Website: bh-photo
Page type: customer-info-address
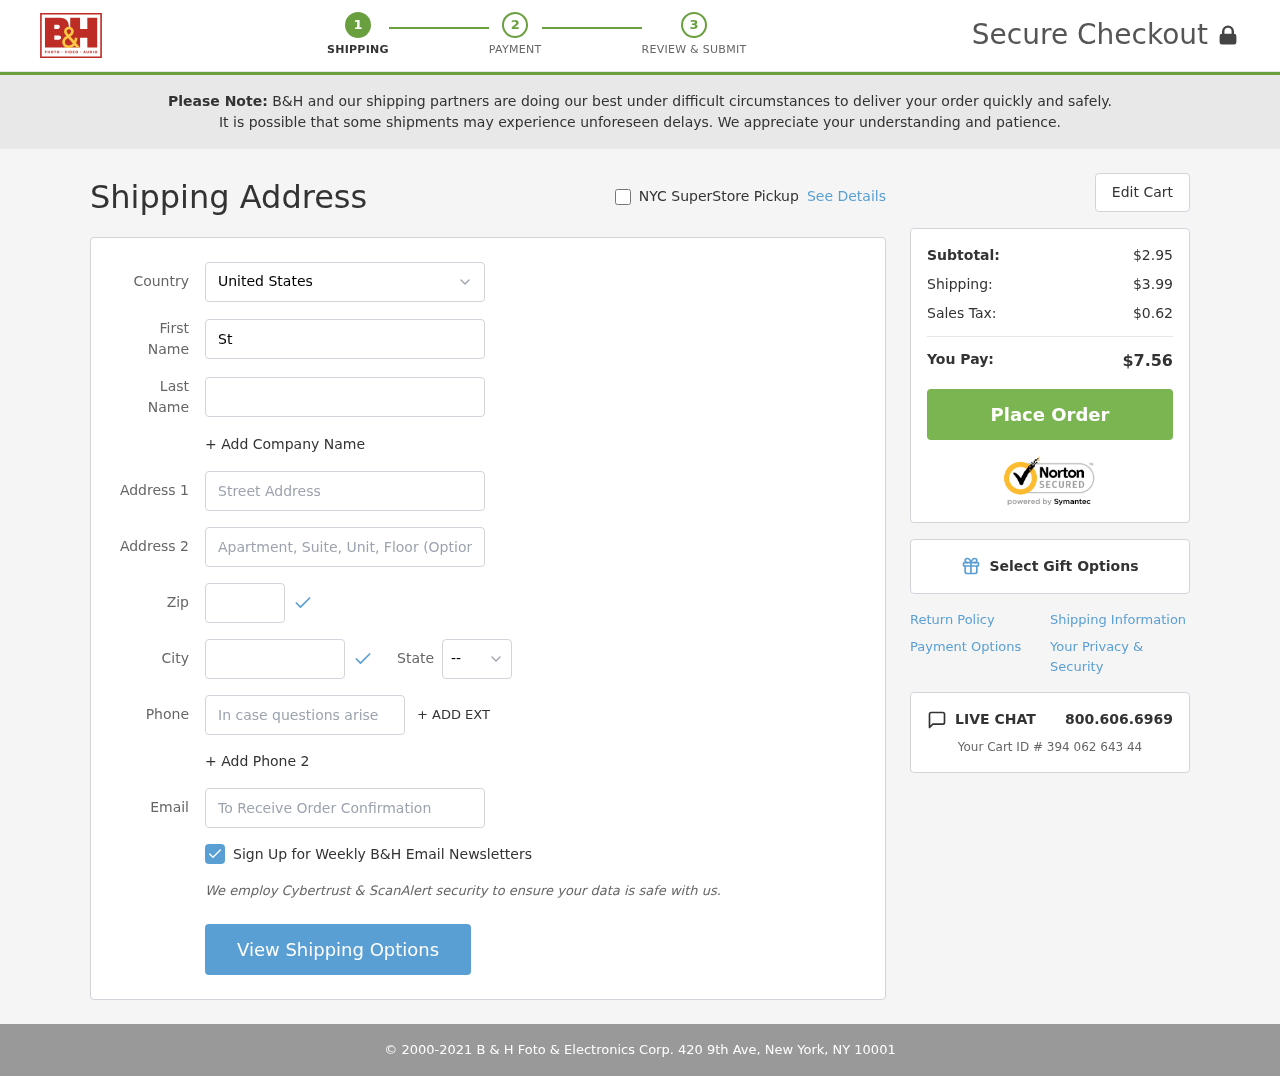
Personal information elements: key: PII_CITY
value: New Juliemouth
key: PII_COUNTRY
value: United States
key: PII_EMAIL
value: stephanie_day@yahoo.com
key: PII_FIRSTNAME
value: Stephanie
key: PII_LASTNAME
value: Day
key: PII_PHONE
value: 9066901841
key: PII_POSTCODE
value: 67845
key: PII_STATE_ABBR
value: FL
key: PII_STREET
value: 0100 Jackson Street Suite 302
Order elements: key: ORDER_SUBTOTAL
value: $2.95
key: ORDER_SHIPPING_COST
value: $3.99
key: ORDER_TAX
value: $0.62
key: ORDER_TOTAL
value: $7.56
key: ORDER_ID
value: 394 062 643 44